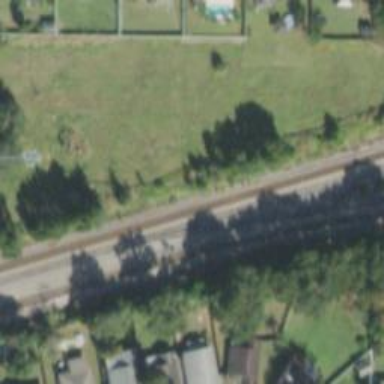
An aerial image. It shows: Railway junction.